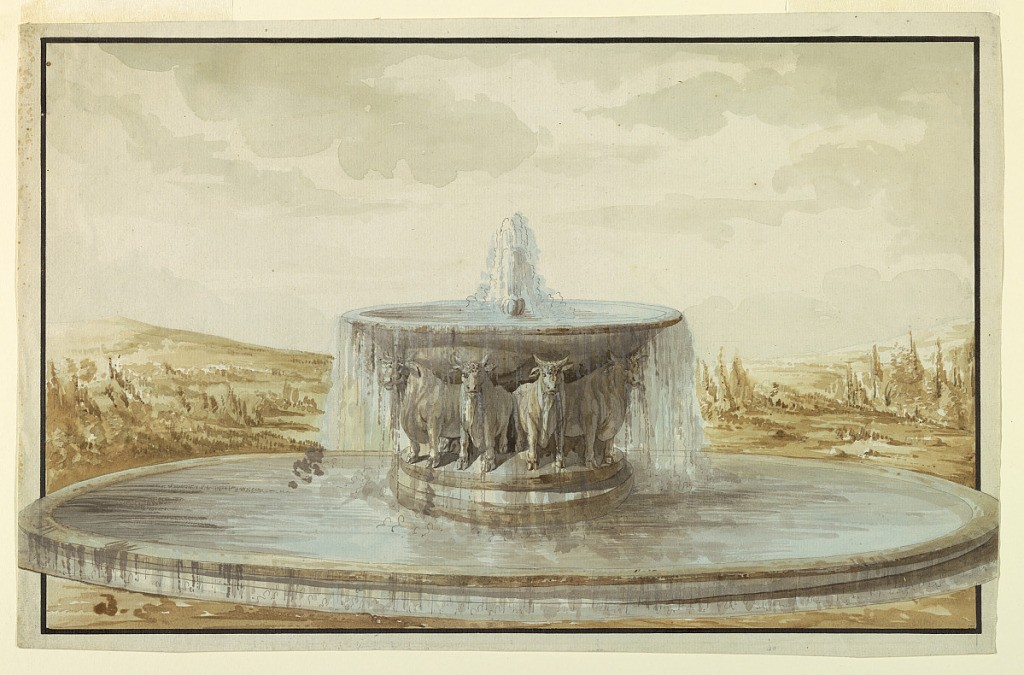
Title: Design for a Fountain
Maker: Giuseppe Barberi, Italian, 1746–1809
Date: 1795
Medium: Black crayon, brush and sepia, grey, blue, black watercolor, on off-white laid paper
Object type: Drawing
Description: A wide basin is shown superimposed over a landscape view of rugged countryside below slight clouds; the depiction of the basin as in 1901-39-405. Inside the wide basin is another one, at center, consisting of a bowl supported by a circle of bulls. Birds sit on the rim of the inner bowl, water flowing from their beaks. On the reverse: light pencil sketch of a fountain.